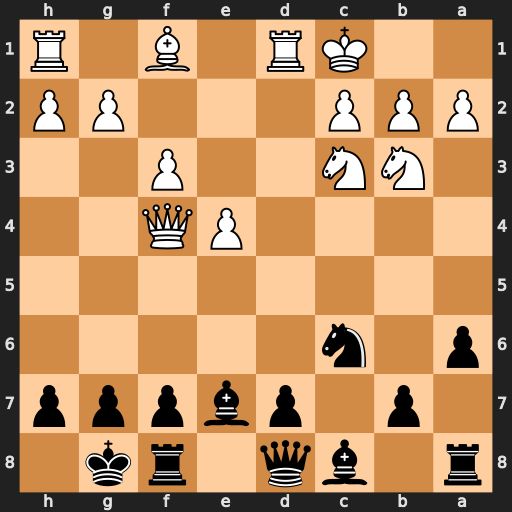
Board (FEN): r1bq1rk1/1p1pbppp/p1n5/8/4PQ2/1NN2P2/PPP3PP/2KR1B1R
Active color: b
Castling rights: -
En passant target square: -
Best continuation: Bg5 Qxg5 Qxg5+